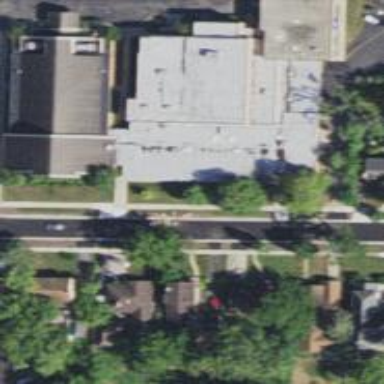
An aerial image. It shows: School.